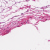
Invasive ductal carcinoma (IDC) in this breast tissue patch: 0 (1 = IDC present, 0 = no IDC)